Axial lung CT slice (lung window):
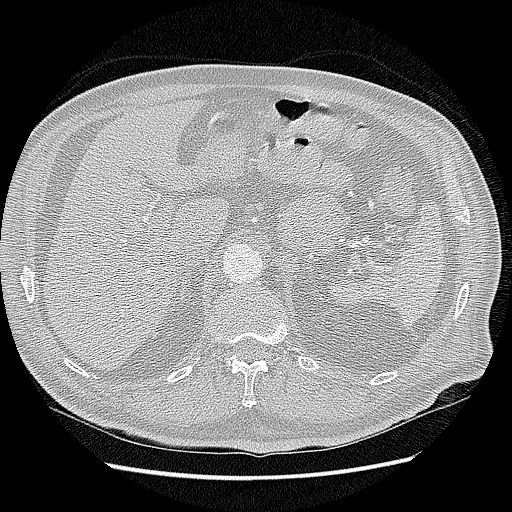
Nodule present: no